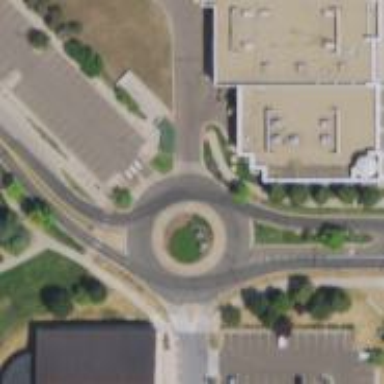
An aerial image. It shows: Unclassified road that forms roundabout at the junction.